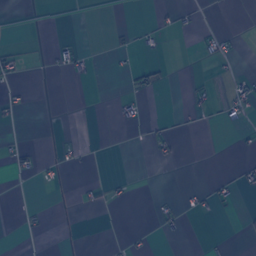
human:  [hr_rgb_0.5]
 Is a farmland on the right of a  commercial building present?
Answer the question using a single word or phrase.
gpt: yes

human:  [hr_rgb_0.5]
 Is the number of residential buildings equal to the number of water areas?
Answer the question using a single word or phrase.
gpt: no

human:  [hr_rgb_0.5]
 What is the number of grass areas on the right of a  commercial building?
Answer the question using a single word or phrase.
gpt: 47

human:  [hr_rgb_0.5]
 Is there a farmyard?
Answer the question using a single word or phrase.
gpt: yes

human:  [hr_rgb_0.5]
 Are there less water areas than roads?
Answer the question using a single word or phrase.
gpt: yes

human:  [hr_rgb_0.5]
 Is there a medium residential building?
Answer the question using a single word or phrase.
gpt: yes

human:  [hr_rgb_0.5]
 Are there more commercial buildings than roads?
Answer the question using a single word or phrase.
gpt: no

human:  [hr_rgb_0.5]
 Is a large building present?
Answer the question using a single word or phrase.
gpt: no

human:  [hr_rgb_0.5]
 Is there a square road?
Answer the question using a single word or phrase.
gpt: no

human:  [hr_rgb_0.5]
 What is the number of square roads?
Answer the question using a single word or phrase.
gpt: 0

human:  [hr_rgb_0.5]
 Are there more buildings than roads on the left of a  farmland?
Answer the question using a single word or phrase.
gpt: yes

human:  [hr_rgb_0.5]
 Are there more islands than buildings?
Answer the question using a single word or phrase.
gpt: no

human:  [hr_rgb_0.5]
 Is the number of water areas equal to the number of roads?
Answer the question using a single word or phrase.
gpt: no

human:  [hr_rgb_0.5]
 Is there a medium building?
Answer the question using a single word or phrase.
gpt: yes

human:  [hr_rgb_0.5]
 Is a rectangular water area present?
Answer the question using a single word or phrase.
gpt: yes

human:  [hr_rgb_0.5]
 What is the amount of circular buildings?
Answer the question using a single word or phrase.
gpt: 0

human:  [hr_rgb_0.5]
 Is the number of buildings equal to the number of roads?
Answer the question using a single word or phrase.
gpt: no

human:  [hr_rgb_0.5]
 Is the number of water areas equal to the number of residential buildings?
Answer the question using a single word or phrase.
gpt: no

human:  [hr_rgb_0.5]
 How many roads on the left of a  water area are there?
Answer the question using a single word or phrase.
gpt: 25

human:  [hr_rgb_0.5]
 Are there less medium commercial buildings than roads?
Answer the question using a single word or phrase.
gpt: yes

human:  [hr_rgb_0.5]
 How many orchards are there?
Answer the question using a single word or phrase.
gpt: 3

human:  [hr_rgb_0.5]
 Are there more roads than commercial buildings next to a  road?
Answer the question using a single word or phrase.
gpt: yes

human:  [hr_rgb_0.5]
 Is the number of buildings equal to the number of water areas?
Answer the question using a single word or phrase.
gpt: no

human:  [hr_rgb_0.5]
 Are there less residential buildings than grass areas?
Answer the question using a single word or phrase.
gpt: no

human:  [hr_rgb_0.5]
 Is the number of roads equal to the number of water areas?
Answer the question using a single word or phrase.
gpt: no

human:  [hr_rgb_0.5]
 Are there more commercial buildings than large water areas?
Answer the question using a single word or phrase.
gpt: no

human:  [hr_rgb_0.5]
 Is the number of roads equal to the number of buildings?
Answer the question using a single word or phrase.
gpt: no

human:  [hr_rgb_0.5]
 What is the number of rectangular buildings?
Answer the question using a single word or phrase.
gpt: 159

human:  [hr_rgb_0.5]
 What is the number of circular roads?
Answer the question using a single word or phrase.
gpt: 0

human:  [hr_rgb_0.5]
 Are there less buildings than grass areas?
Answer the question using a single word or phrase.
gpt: no

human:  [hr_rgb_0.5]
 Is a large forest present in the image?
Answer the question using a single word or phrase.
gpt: yes

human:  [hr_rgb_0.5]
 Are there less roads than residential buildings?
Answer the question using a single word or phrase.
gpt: yes

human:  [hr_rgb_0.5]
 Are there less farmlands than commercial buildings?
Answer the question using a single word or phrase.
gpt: no

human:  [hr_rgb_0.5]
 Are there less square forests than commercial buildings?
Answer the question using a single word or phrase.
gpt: yes

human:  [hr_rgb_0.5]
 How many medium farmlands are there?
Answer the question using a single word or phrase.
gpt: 1

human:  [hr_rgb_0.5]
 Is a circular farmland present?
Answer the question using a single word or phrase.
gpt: no